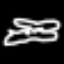
Label: airplane